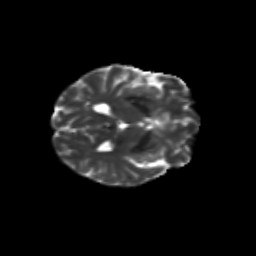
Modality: T2w
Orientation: axial
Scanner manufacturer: siemens
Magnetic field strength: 3 T
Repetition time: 9.2 s
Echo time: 0.084 s